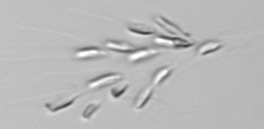
Label: Dinobryon